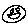
Label: smiley face